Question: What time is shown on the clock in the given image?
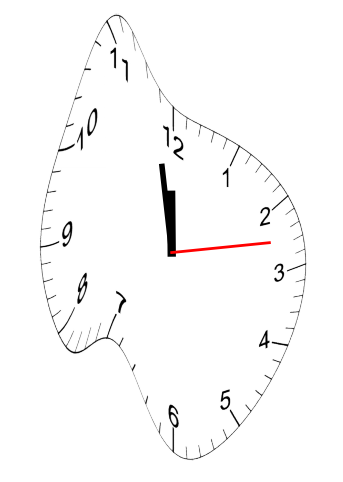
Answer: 11:58:13